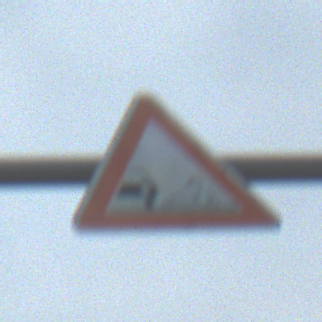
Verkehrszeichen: SplittSchotter
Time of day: SunriseSunset
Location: Outdoor (RoadRail)
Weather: PartlyCloudy
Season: NotSpecified
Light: Natural